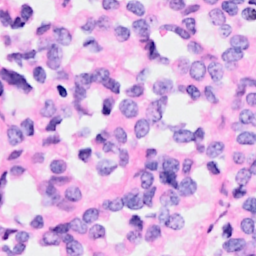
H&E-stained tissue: Breast